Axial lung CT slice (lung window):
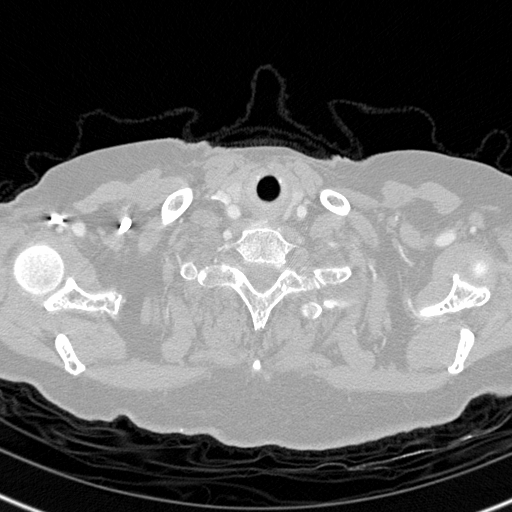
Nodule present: no